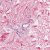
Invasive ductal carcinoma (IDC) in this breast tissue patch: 0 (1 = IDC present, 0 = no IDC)